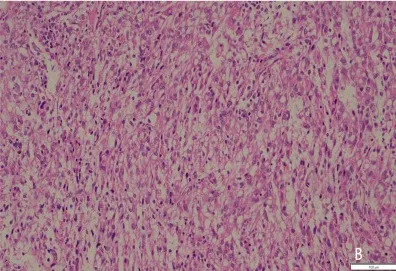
(B) solid lamellar area of renal carcinoma: tumor cells arranged in solid lamellar shape, translucent cytoplasm, pyknotic/round nuclei, coarse chromatin, visible nucleoli.
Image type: pathology (h&e)